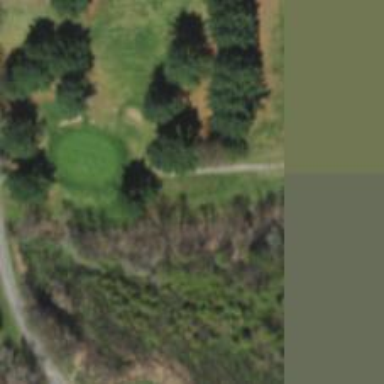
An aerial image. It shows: Golf tee.